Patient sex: F
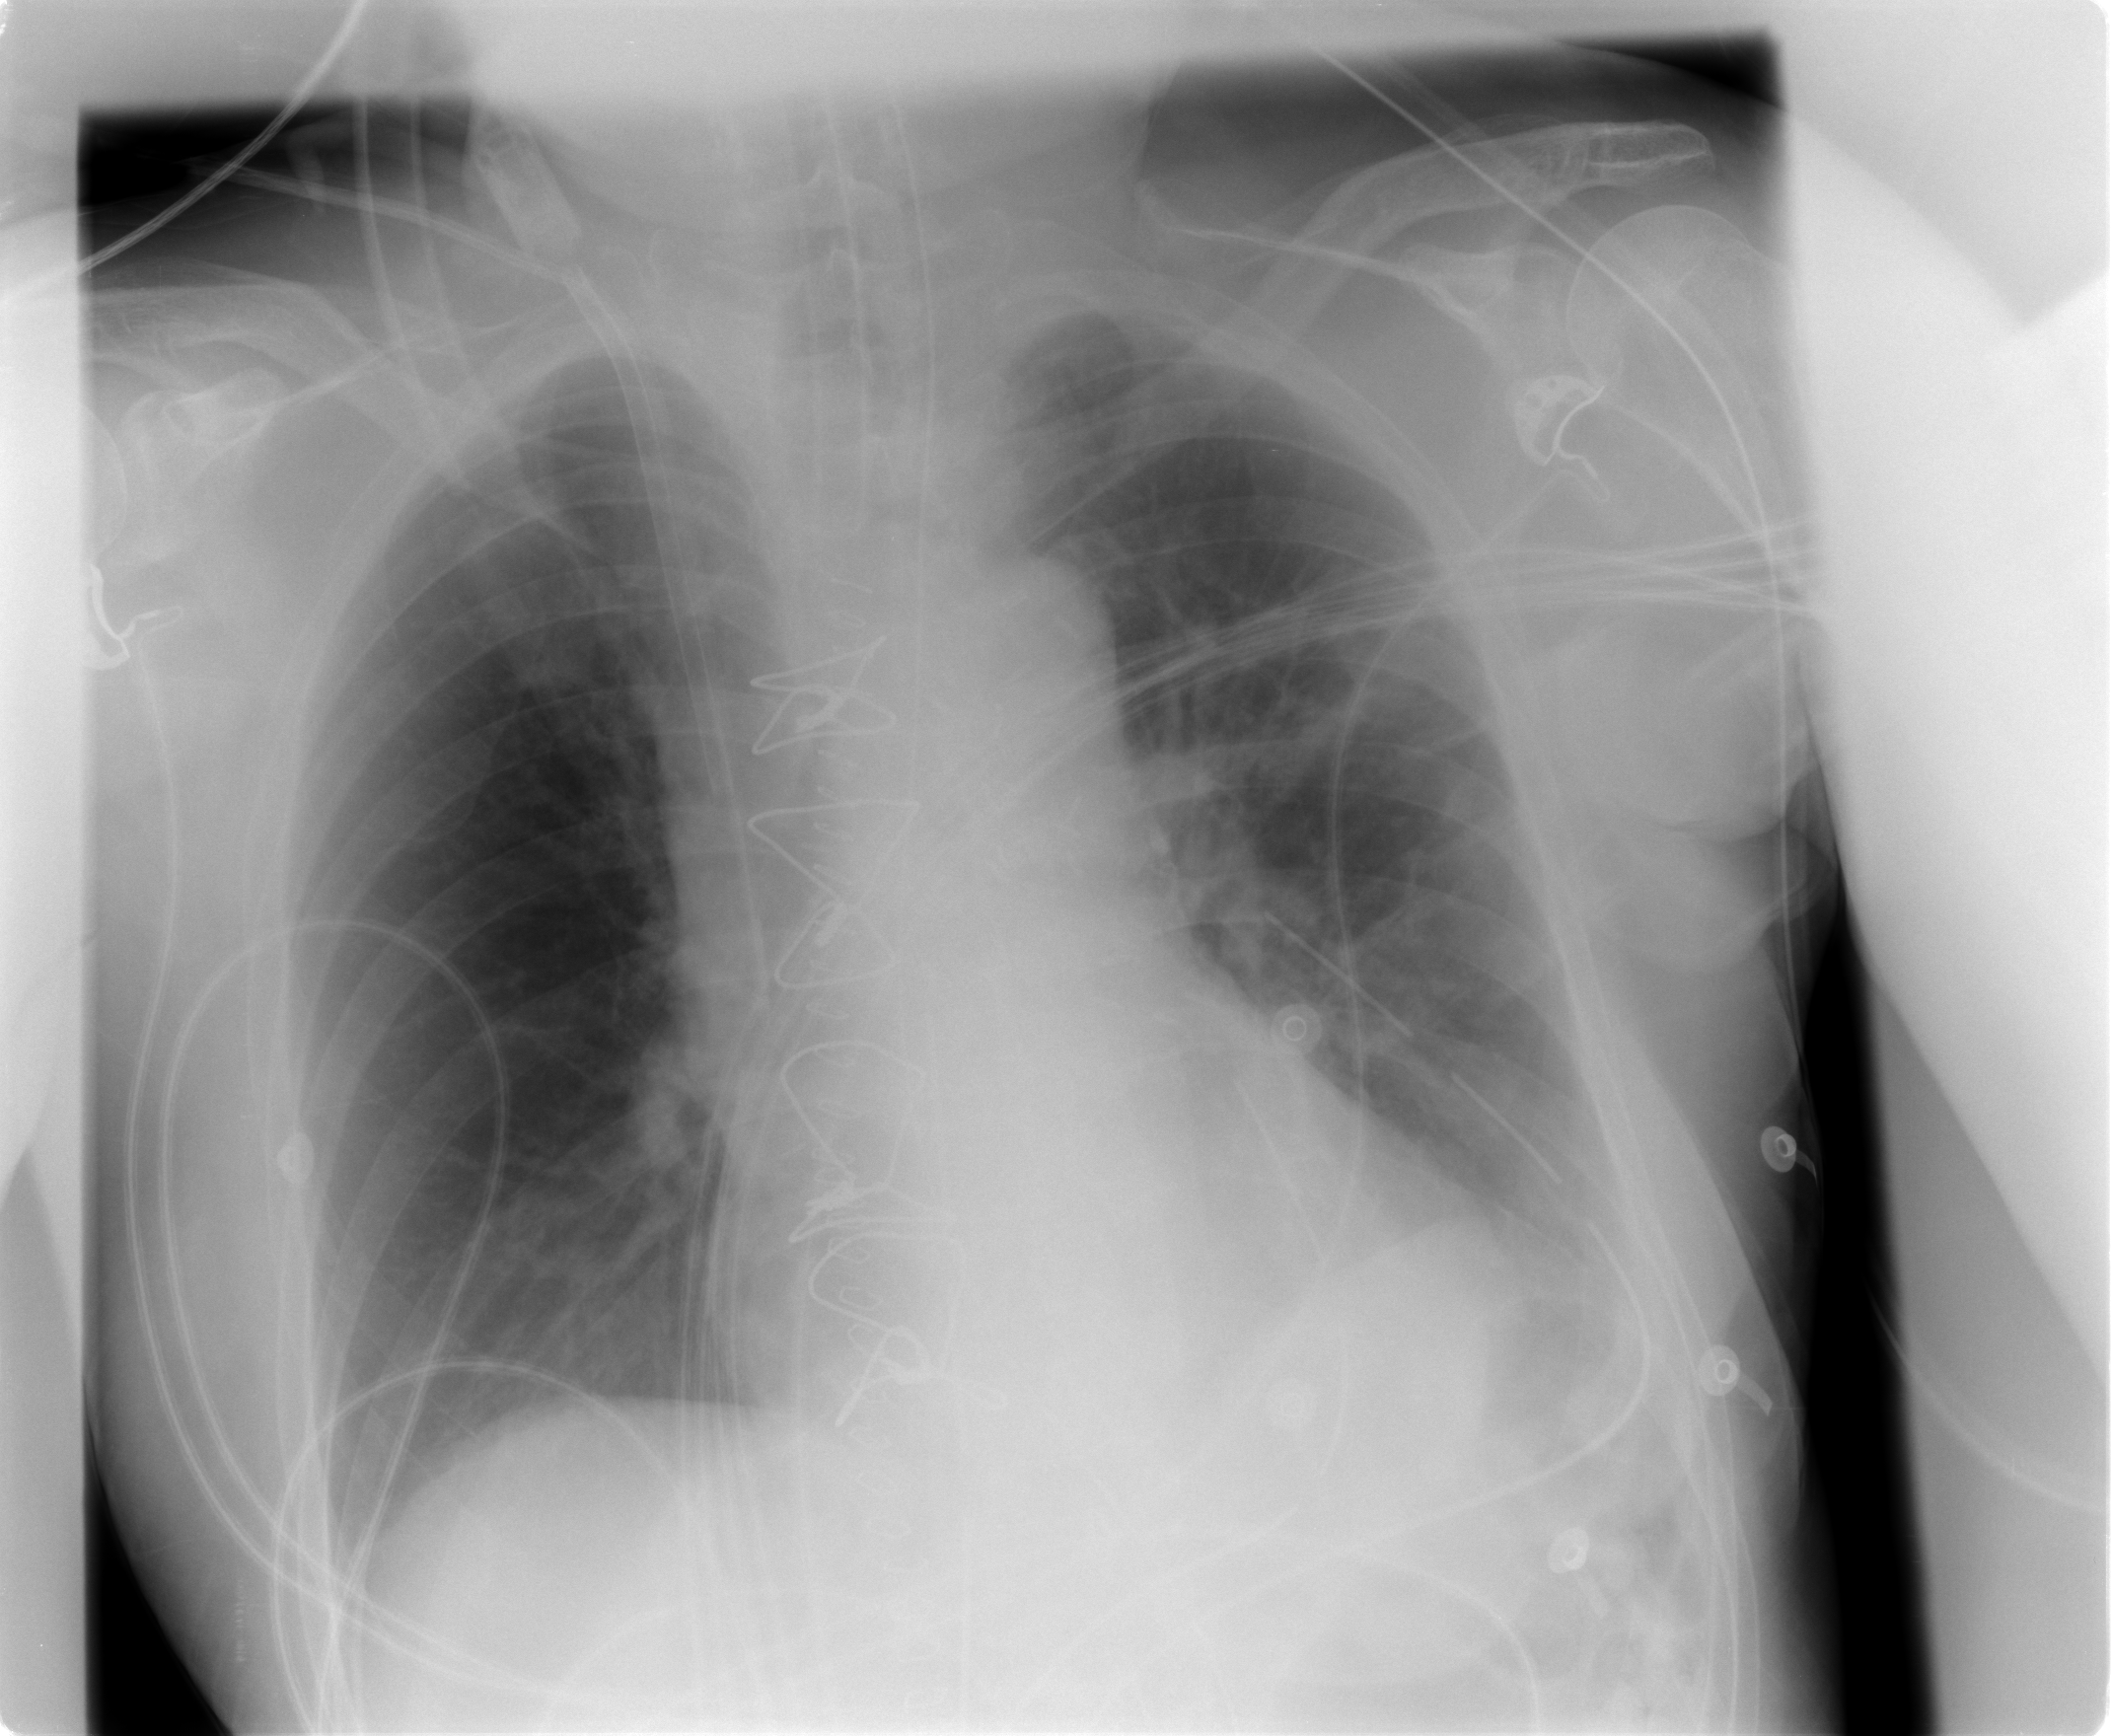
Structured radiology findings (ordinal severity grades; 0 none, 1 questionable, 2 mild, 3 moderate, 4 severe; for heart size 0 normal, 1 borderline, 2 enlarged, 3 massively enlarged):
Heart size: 0
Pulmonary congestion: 0
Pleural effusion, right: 0
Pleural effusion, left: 2
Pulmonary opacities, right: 0
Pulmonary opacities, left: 0
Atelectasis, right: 0
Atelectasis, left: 2